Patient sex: M
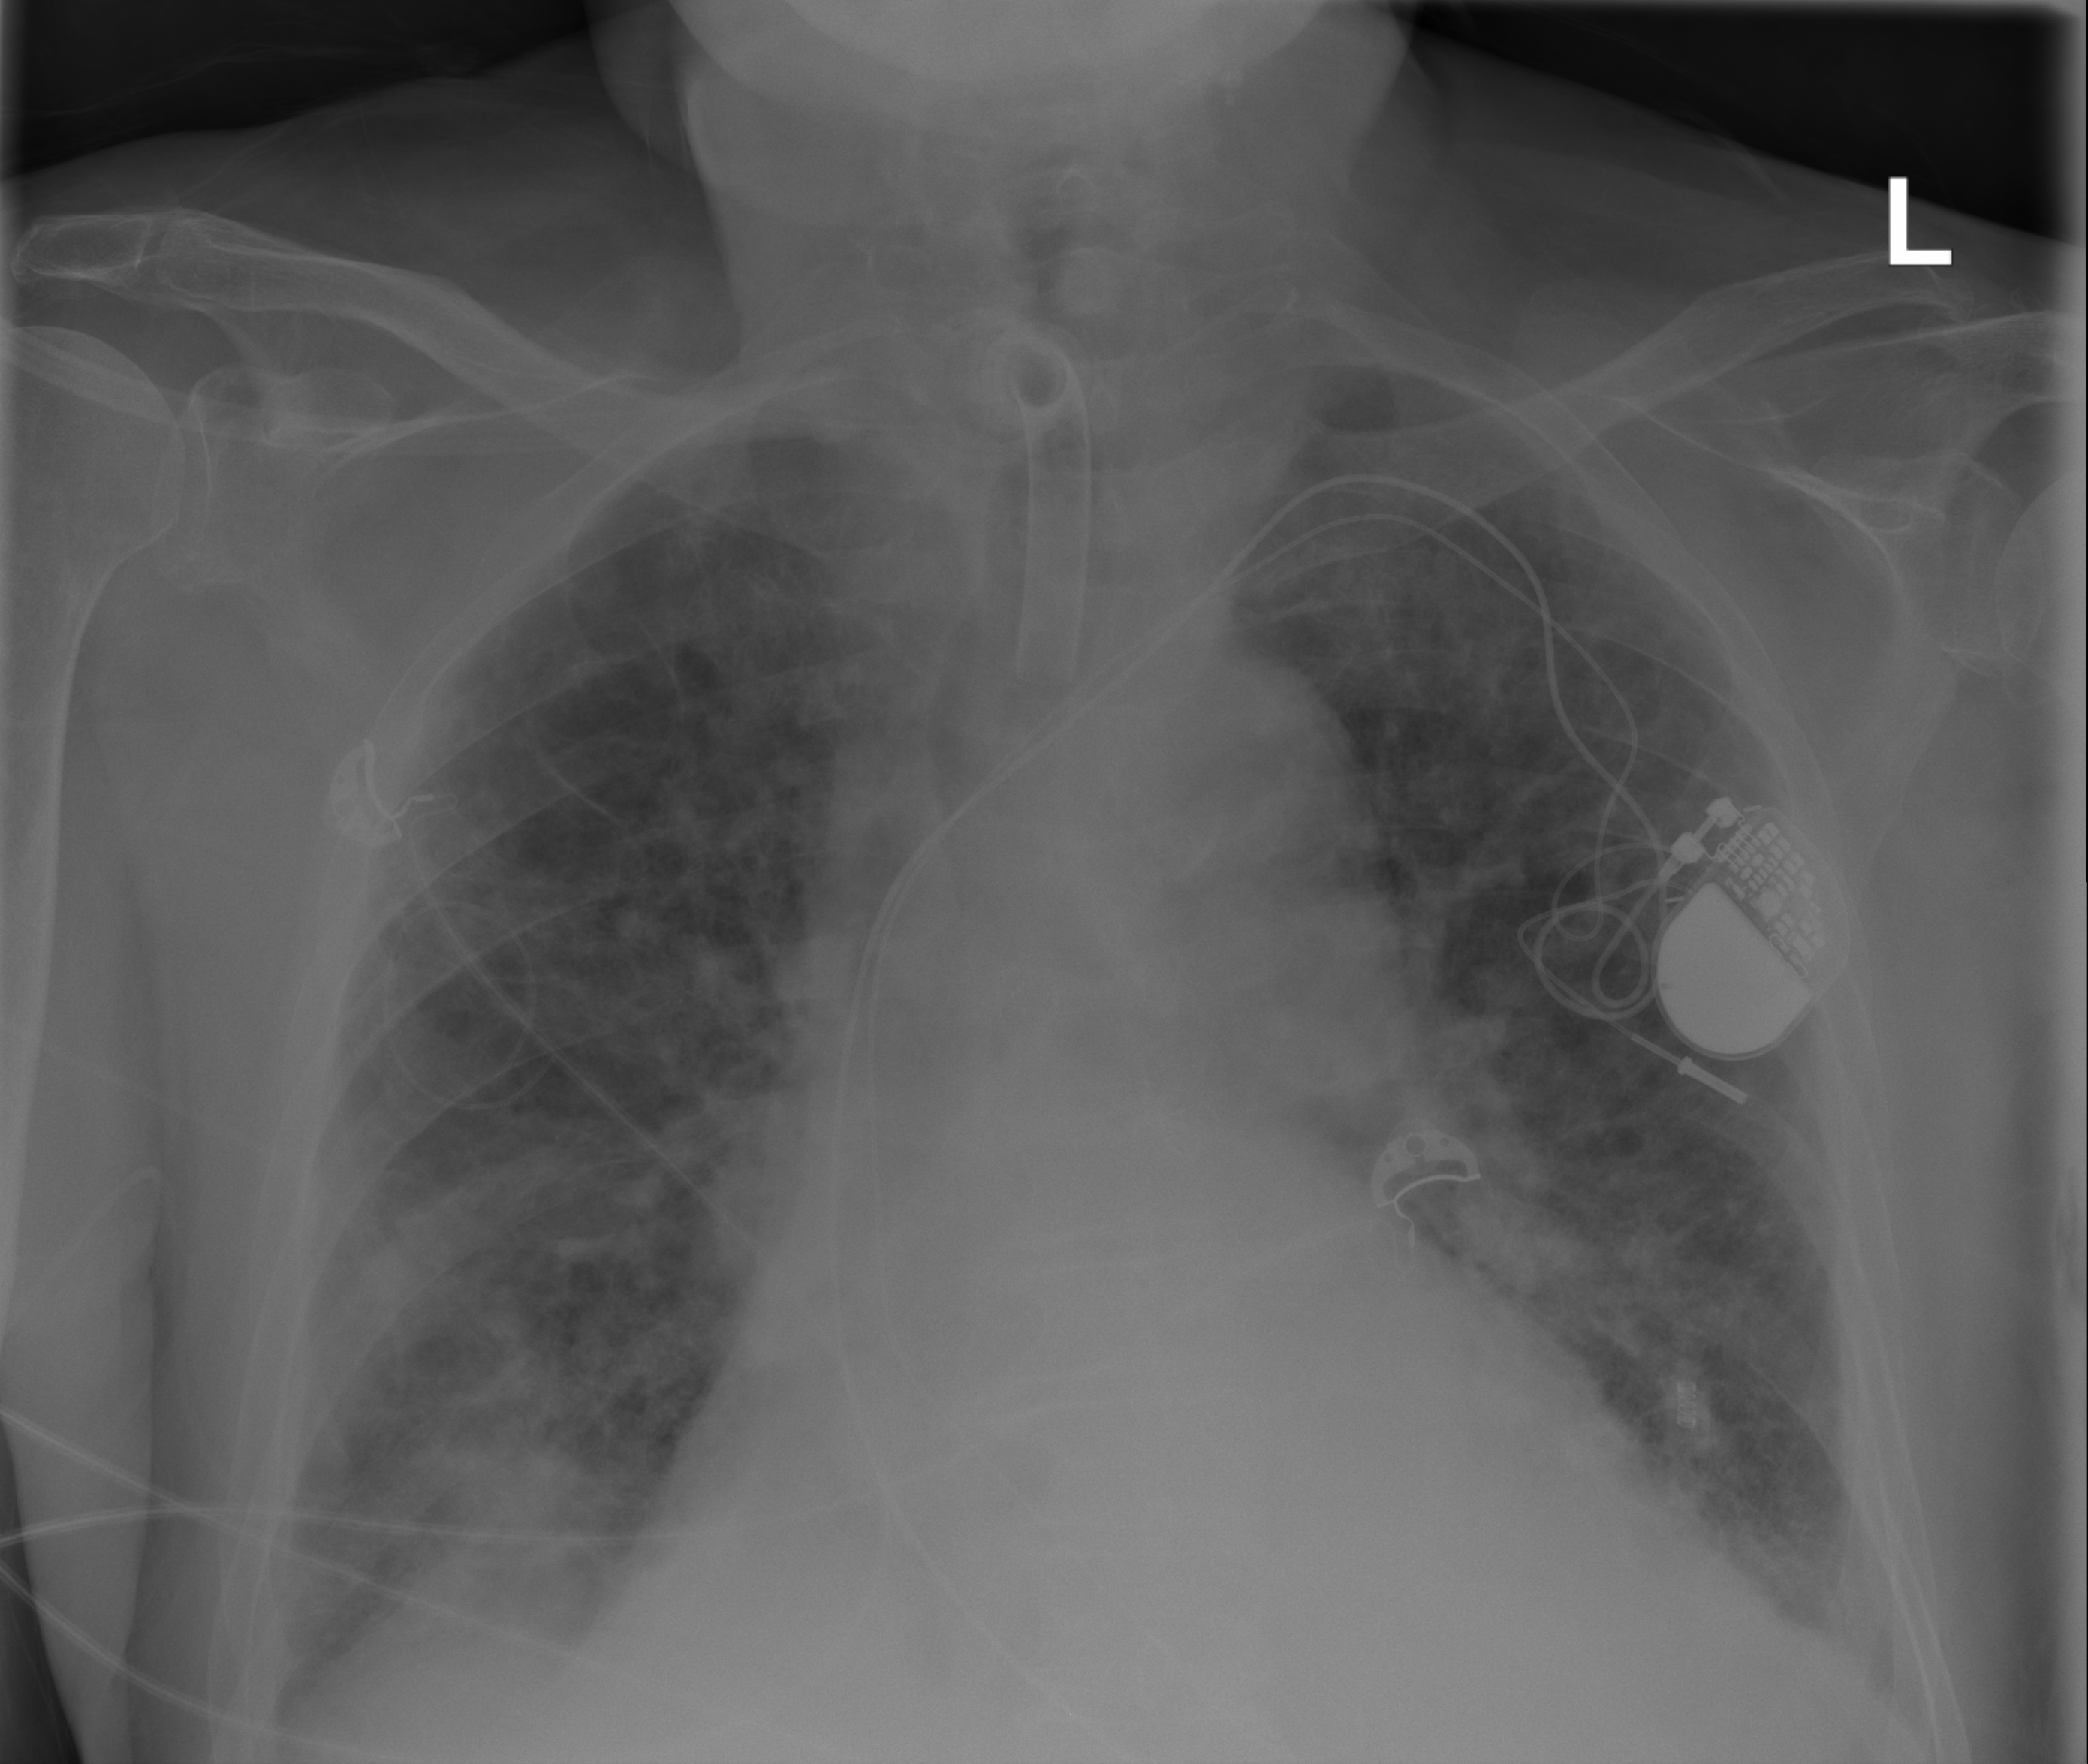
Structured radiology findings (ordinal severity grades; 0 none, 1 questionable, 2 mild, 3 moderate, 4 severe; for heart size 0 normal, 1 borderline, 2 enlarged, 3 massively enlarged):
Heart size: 2
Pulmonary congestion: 2
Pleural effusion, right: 2
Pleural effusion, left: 2
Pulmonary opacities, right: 3
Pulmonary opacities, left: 3
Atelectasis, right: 3
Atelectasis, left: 3